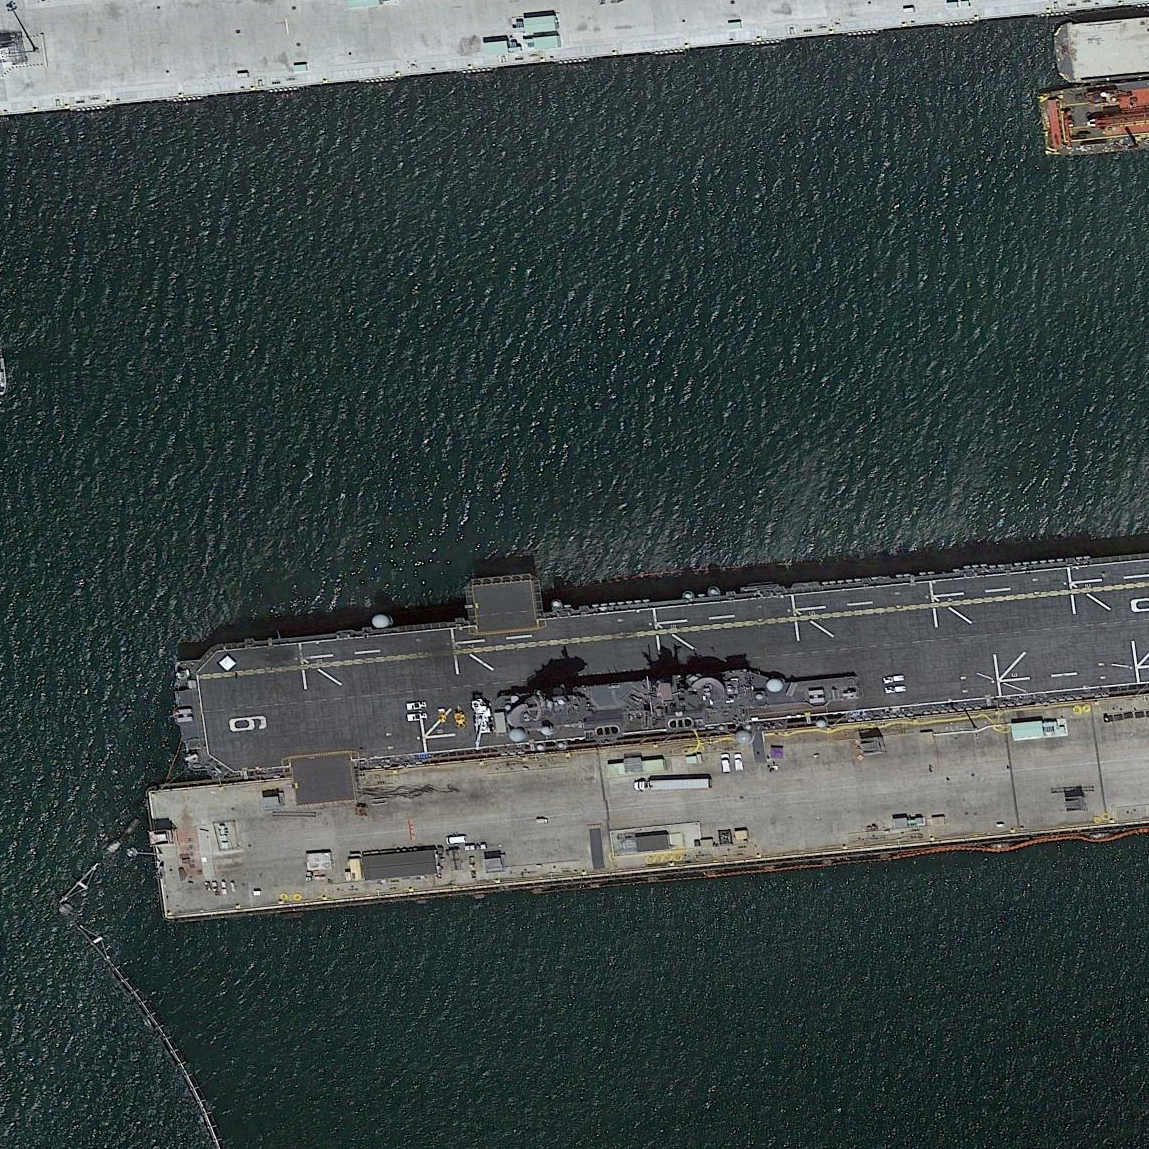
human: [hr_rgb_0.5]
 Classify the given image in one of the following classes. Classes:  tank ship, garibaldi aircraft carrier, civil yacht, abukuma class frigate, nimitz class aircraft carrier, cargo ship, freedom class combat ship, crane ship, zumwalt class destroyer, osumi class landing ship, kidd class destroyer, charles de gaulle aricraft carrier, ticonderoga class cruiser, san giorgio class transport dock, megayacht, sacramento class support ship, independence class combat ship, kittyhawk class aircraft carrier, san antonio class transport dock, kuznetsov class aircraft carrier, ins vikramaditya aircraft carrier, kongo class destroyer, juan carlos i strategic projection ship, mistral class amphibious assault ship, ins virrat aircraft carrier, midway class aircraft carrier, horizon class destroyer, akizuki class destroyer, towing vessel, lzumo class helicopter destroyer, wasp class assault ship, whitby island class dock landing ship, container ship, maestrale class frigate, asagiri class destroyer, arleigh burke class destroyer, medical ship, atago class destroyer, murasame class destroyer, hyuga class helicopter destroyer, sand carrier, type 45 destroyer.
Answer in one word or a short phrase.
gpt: Wasp class assault ship